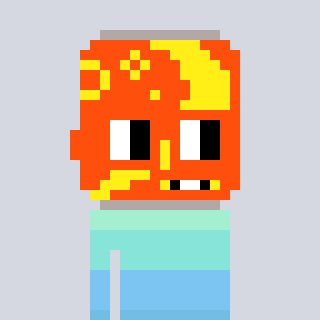
a pixel art character with square orange glasses, a pop-shaped head and a teal-colored body on a cool background